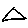
Label: triangle